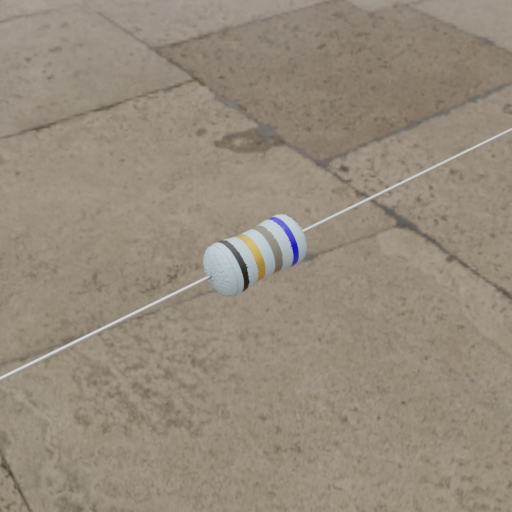
Resistor colour bands (in order): black, gold, gray, blue